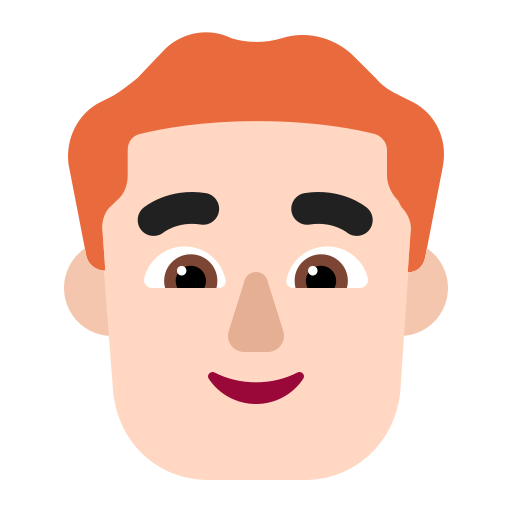
man red hair flat light